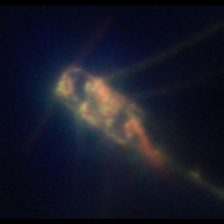
Taxon: Chaetoceros
Group: Diatoms